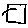
Label: square